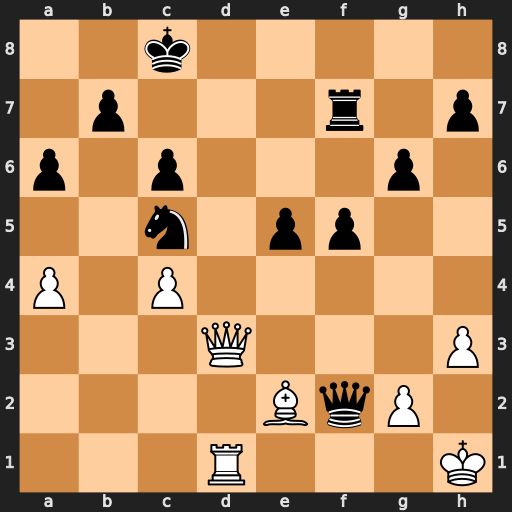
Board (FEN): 2k5/1p3r1p/p1p3p1/2n1pp2/P1P5/3Q3P/4BqP1/3R3K
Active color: w
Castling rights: -
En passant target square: -
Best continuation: Qd8#